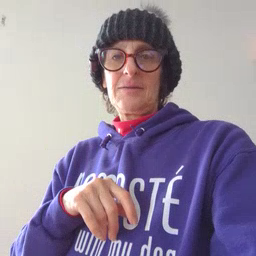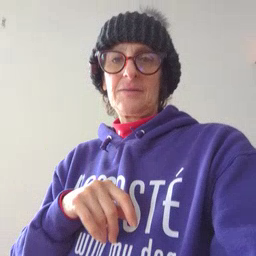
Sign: potty